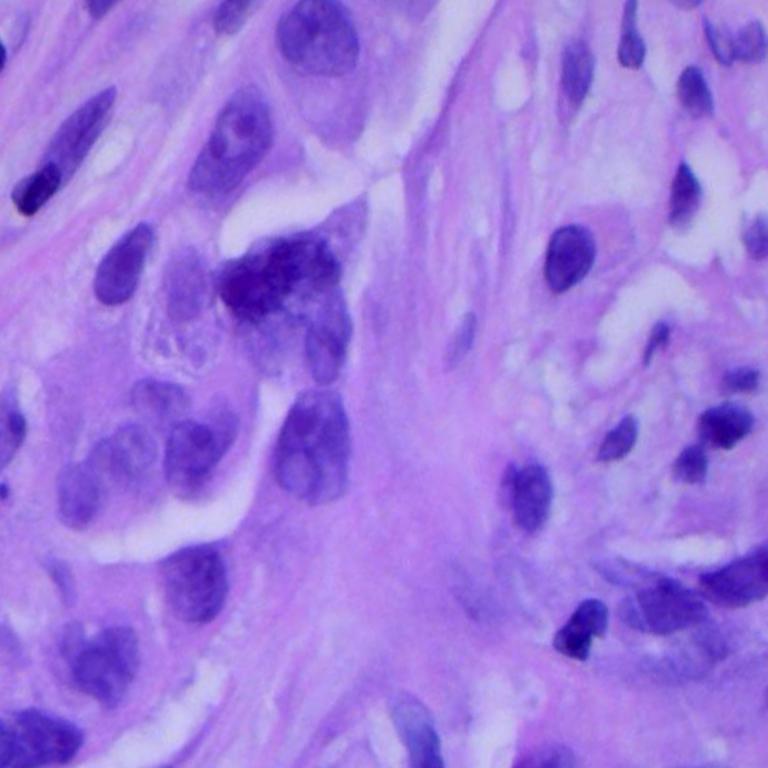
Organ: lung
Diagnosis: adenocarcinomas